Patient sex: F
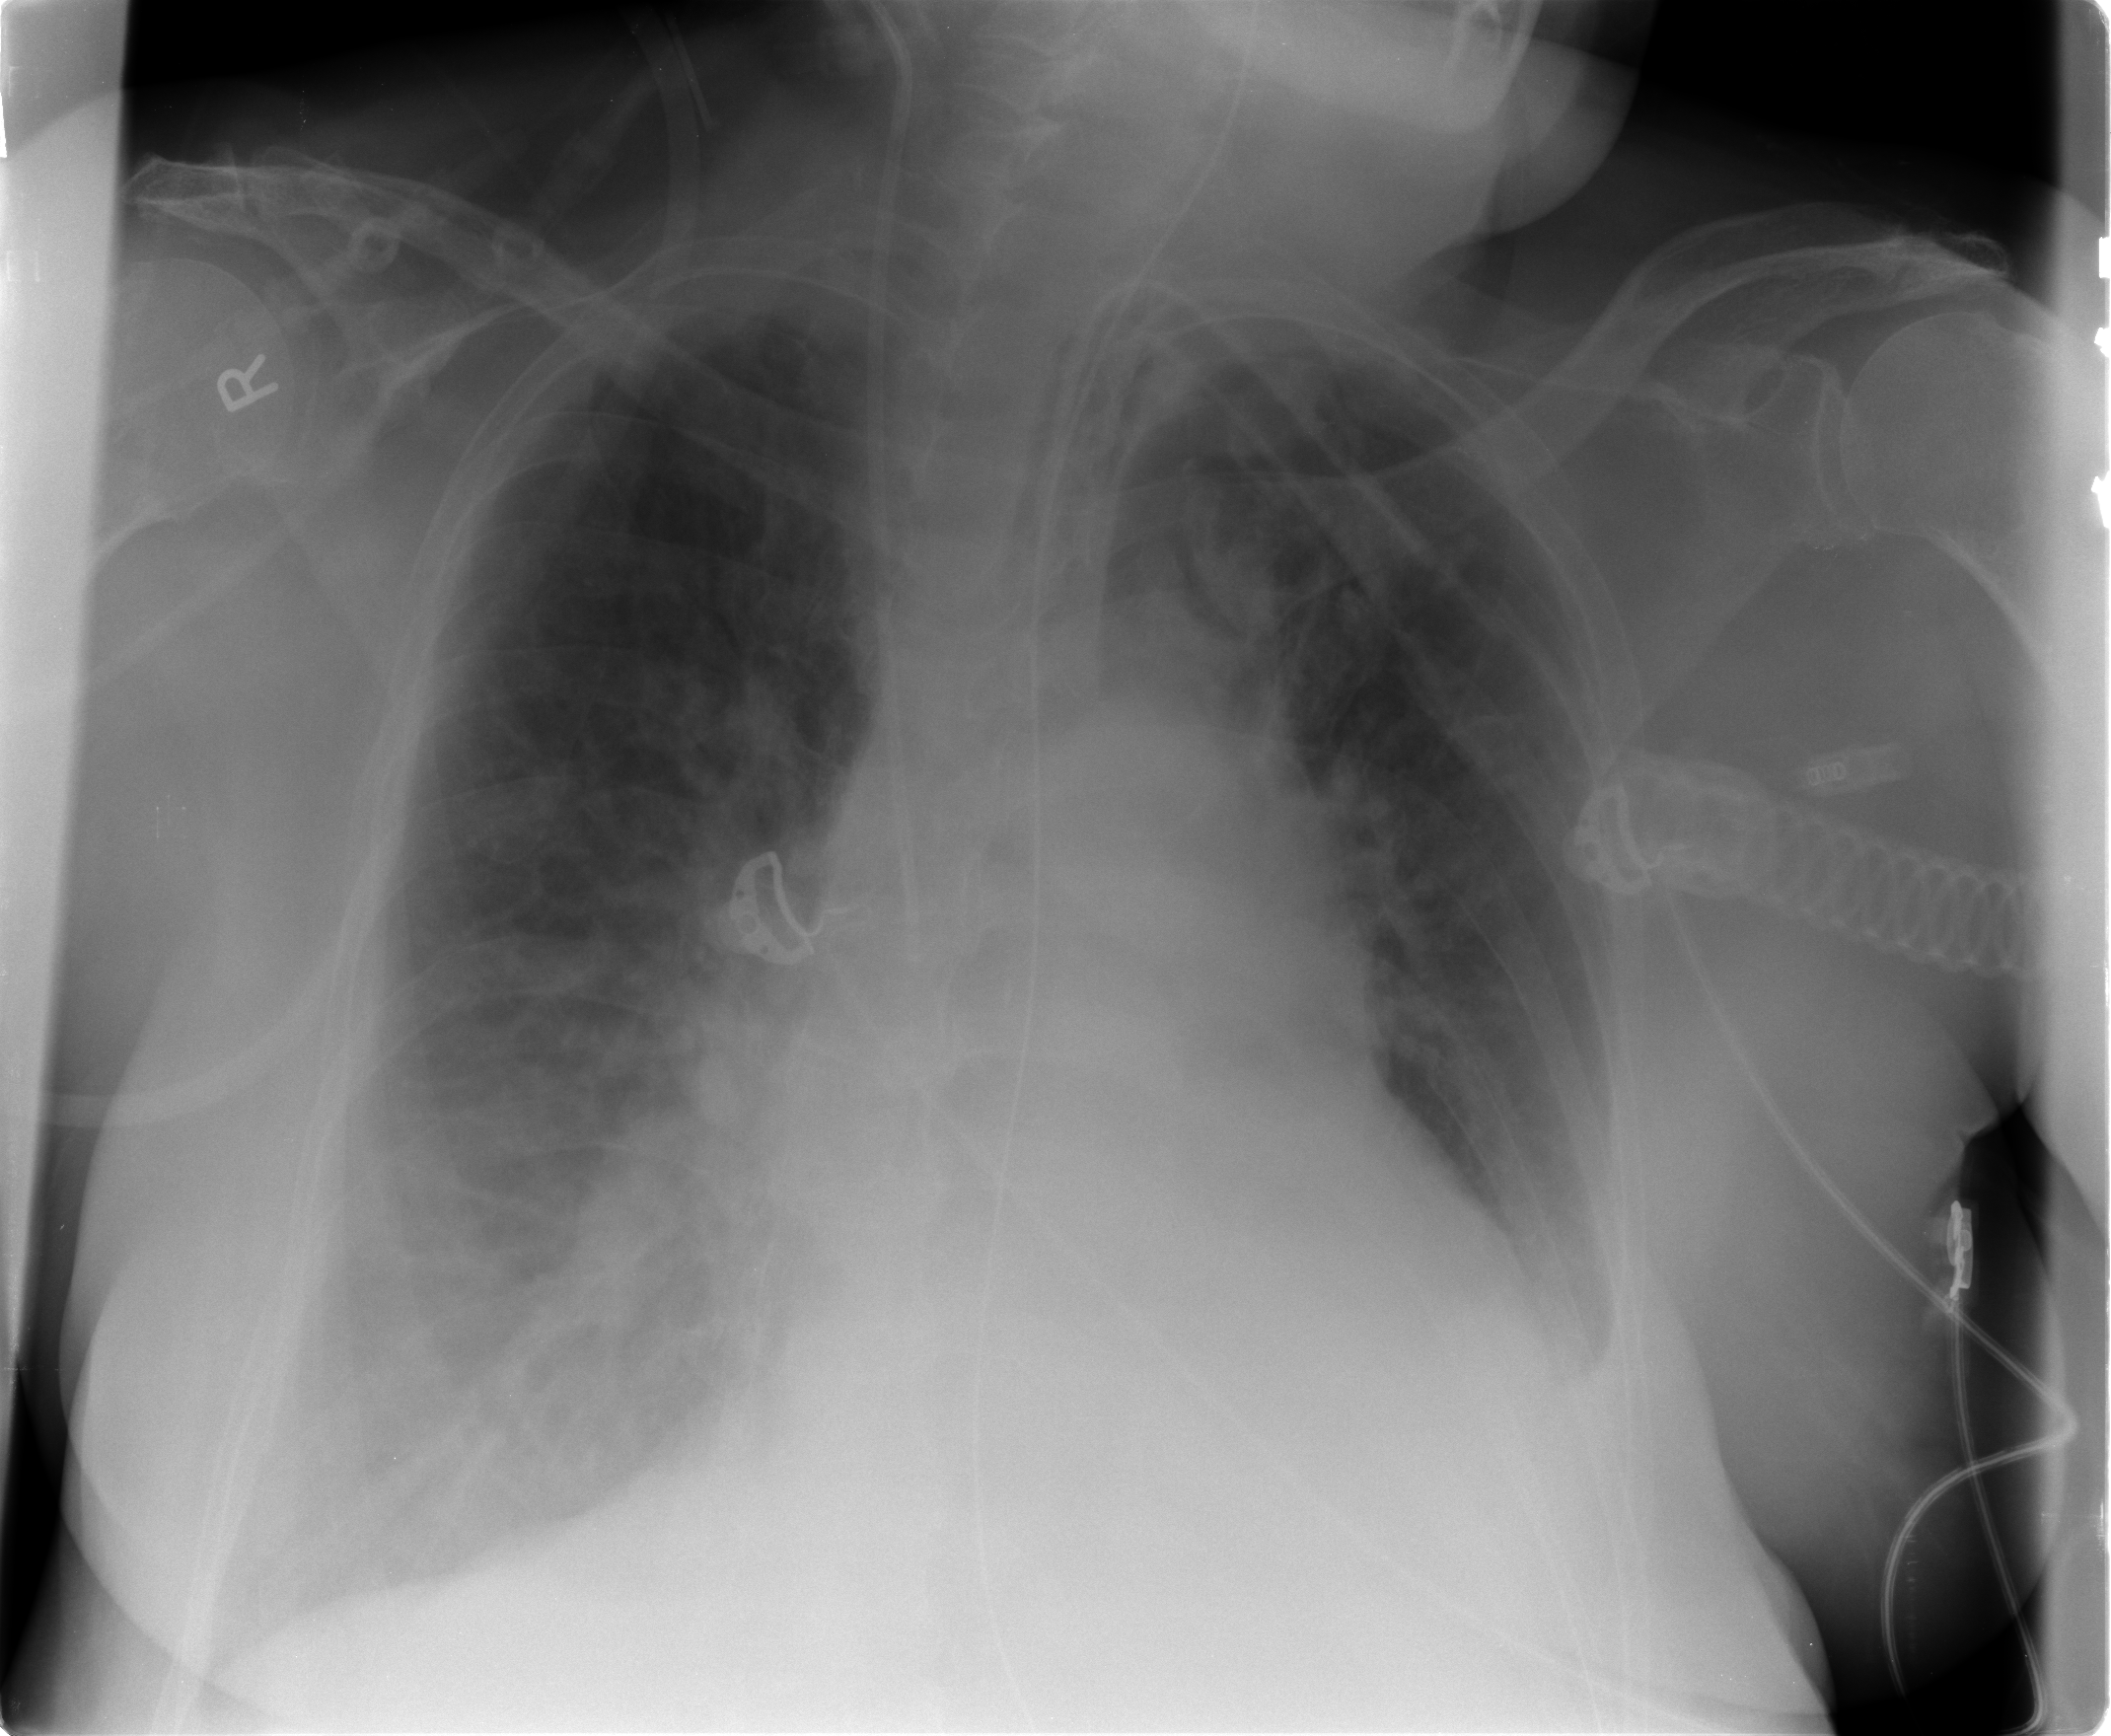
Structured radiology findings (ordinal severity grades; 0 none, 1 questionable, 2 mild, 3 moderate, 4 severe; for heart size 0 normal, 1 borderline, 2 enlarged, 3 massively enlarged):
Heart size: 2
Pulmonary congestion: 2
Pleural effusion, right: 2
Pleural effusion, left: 2
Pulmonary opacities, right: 2
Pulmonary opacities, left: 0
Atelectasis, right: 2
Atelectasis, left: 2